Question: Red highlight means

styles.xml
'''
<style name="AppBaseTheme" parent="Theme.AppCompat.Light">
<!--
Theme customizations available in newer API levels can go in
res/values-vXX/styles.xml, while customizations related to
backward-compatibility can go here.
-->
<item name="android:windowNoTitle">true</item>
</style>
<!-- Application theme. -->
<style name="AppTheme" parent="AppBaseTheme">
<item name="android:windowNoTitle">true</item>
</style>
'''
.
AndroidManifest.xml
'''
<uses-sdk android:minSdkVersion="8" android:targetSdkVersion="19" />
'''
...
'''
android:theme="@style/AppTheme">
'''
.
build.gradle
'''
dependencies {
compile fileTree(dir: 'libs', include: ['*.jar'])
compile 'com.android.support:appcompat-v7:19.0.0'
}
'''
...
'''
android {
compileSdkVersion 19
buildToolsVersion '20.0.0'
defaultConfig {
applicationId 'com.mobile.slider'
minSdkVersion 8
targetSdkVersion 19
'''
.
MainActivity.java
'''
public class MainActivity extends Activity {
'''
---
It is working nice with my phone Nexus 4 whose android version is
4.4.4. Even though, There is no build problem, NoTitleWindow Mode doesn't work for
another phone which has 2.3.3 android version.
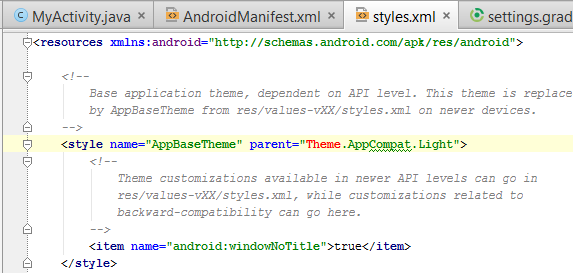
Answer: This is how I solved it:
1. Go to your project directory (or to Project View)
2. Go into the .idea directory
3. Remove caches and libraries directories
4. File -> Invalidate Caches / Restart
Should be OK now.